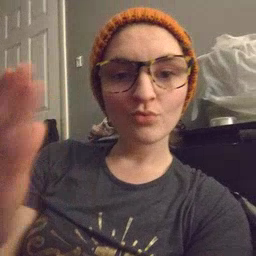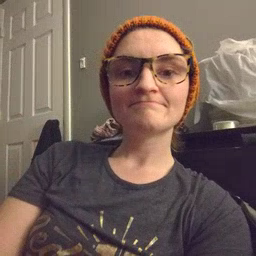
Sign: morning